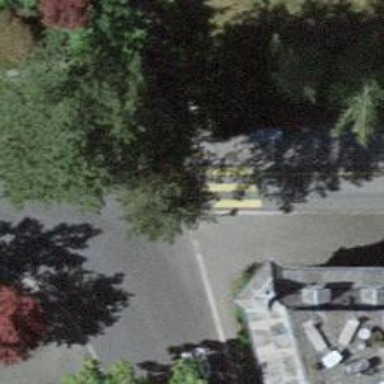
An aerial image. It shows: Asphalt sidewalk along the footway.